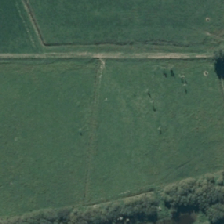
Land cover: deciduous_hardwood